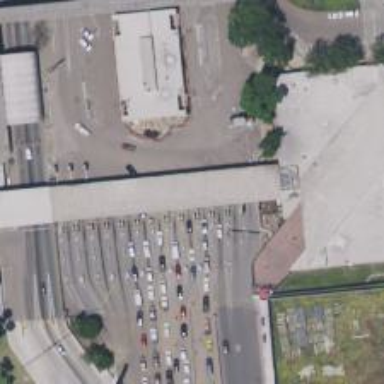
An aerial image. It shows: Border control barrier.